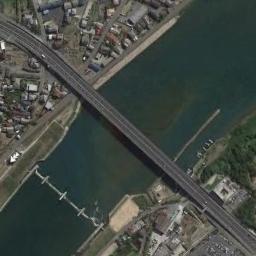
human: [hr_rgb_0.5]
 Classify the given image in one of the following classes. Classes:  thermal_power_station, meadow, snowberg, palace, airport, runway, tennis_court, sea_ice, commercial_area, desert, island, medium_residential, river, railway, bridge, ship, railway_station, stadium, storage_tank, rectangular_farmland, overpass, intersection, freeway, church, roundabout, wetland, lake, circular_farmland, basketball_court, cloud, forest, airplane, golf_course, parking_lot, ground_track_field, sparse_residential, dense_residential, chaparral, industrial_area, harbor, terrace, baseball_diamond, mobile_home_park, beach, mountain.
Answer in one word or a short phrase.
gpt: bridge